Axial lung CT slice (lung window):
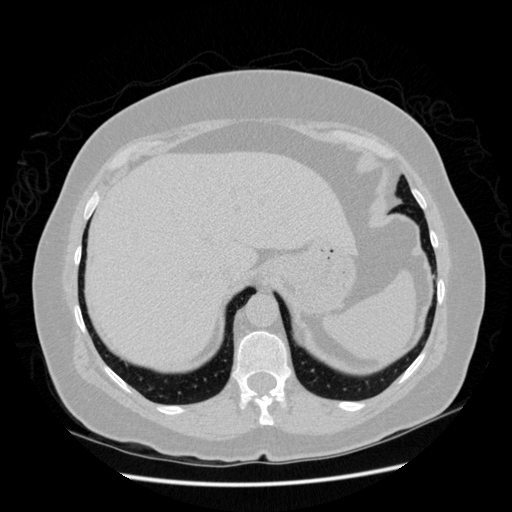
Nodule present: no